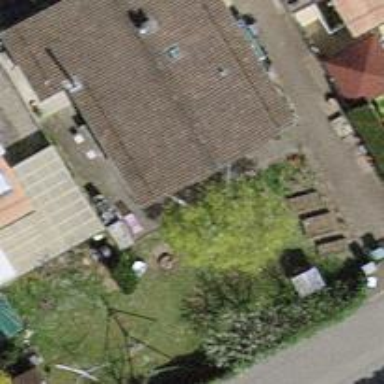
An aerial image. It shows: Garden surrounded by fence.